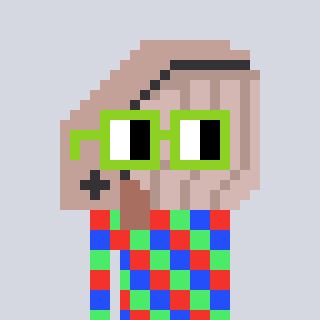
a pixel art character with square light green glasses, a whale-shaped head and a teal-colored body on a cool background